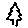
Label: tree